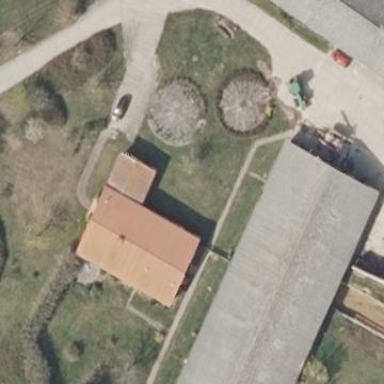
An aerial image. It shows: Building with gabled roof oriented along its structure.